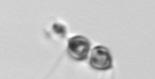
Label: Chaetoceros